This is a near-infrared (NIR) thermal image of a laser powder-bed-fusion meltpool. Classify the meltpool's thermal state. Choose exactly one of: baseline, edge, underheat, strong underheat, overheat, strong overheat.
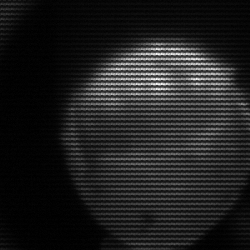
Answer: edge